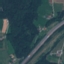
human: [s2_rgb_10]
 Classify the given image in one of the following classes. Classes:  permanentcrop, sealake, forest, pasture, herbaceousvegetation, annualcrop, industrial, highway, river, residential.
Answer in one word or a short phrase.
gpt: Highway